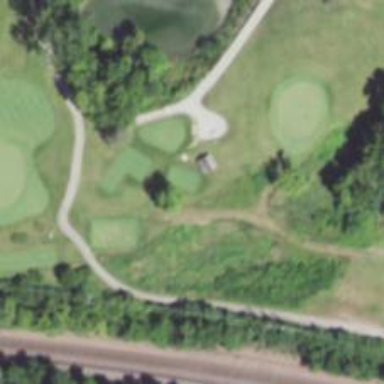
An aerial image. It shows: Golf tee.